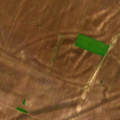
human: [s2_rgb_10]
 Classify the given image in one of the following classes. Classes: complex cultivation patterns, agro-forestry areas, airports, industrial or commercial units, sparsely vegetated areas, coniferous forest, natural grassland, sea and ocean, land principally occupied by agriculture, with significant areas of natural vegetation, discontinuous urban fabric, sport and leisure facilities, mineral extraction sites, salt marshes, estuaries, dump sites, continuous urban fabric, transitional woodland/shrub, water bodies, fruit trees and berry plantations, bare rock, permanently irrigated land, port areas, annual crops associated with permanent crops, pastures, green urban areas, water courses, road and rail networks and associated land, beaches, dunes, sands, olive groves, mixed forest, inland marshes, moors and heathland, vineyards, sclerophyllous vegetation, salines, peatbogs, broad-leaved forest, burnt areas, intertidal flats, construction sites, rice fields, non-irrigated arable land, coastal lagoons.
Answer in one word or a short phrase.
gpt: non-irrigated arable land